Question: I love the default ggplot2 colour, but with the dataset I'm using, it's very important the reader can tell the difference between two adjacent categories. This is difficult with the default colours, as I have 10 categories and therefore the generated colours are very similar between neighbouring factor groups.
Here's an example:
'''
library(ggplot2)
x=rnorm(100,1,2)
y=rnorm(100,1,2)
category=letters[1:10]
data=cbind.data.frame(x,y,category)
ggplot(data,aes(x,y,colour=category))+stat_smooth(alpha=0)
'''
Giving something like this:

For example, it's very difficult to work out which is 'd' and which is 'e' on this graph, as they're both green-ish, and it's important to distinguish between adjacent factor groups for my data. The existing order is crucial as well, and I'd like it to appear in order in the legend.
So my question is; is there a way to keep the lovely default ggplot2 colours (across 10 factor levels), but mix the order round a little so that adjacent categories look a little more distinguishable from each other? In my dataset, non-adjacent categories are usually determinable by their actual distribution, so colour is less crucial for those.
I have messed around with different 'scale_colour_brewer()' palettes, but the colours just aren't as pretty.
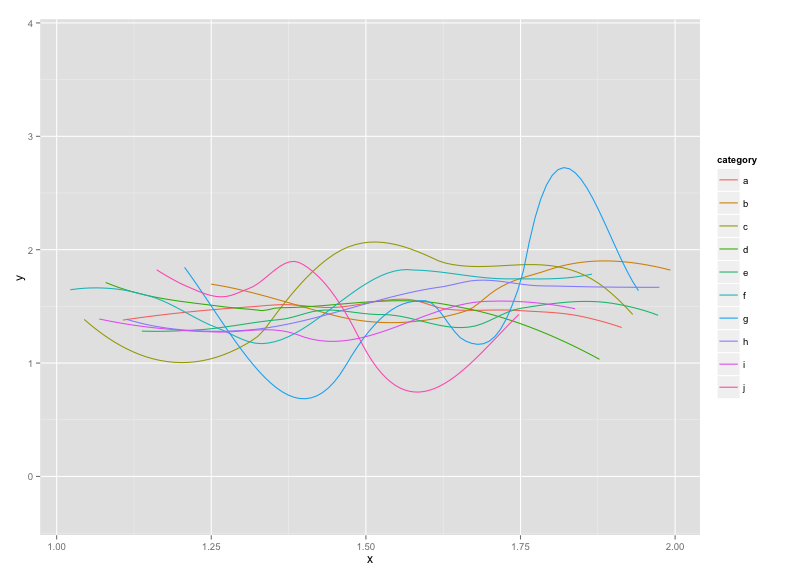
Answer: To shuffle the order of the colors, you could use
'''
require(scales)
n <- length(levels(data$category)) # number of colors
cols <- hue_pal(h = c(0, 360) + 15,
c = 100, l = 65,
h.start = 0, direction = 1)(n)[order(sample(1:n, n))] # color palette in random order
ggplot(data,aes(x,y,colour=category))+stat_smooth(alpha=0, size=2) +
scale_color_manual(values = cols)
'''
If you want distinguishable colors, check out <URL>.